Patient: sex M, age 58
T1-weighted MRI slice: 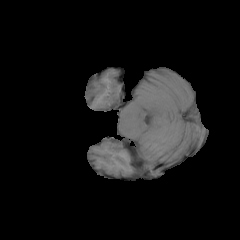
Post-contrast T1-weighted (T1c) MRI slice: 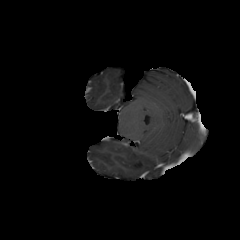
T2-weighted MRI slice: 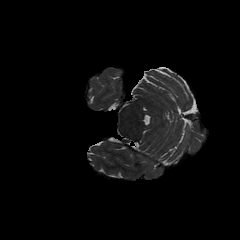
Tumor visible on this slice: no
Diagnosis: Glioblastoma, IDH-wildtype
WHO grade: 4